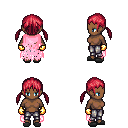
a pixel art fantasy rpg character, female body template, human, dark skin, pink tattered cape, metal pants, ruby red twin-tailed hairstyle, gold gloves, gray slippers, four views (front, back, left, right), 2x2 character sprite sheet, small pixel art, hard edges, no anti-aliasing